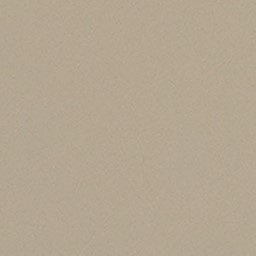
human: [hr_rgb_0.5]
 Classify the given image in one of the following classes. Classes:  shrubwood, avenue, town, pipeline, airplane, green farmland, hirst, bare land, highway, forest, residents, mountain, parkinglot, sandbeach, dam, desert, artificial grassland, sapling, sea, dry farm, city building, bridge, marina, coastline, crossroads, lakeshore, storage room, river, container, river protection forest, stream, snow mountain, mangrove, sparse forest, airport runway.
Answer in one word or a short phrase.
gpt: desert